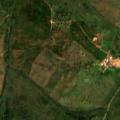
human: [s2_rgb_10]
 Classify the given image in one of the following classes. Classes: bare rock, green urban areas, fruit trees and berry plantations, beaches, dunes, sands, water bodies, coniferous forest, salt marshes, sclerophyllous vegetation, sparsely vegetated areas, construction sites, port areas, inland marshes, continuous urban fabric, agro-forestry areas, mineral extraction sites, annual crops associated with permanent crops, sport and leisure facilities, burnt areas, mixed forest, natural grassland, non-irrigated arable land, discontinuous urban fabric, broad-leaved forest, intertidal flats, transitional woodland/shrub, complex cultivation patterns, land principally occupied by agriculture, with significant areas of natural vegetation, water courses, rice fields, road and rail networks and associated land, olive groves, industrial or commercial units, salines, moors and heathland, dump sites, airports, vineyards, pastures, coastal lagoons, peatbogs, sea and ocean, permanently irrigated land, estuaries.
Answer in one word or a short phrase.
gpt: non-irrigated arable land, pastures, agro-forestry areas